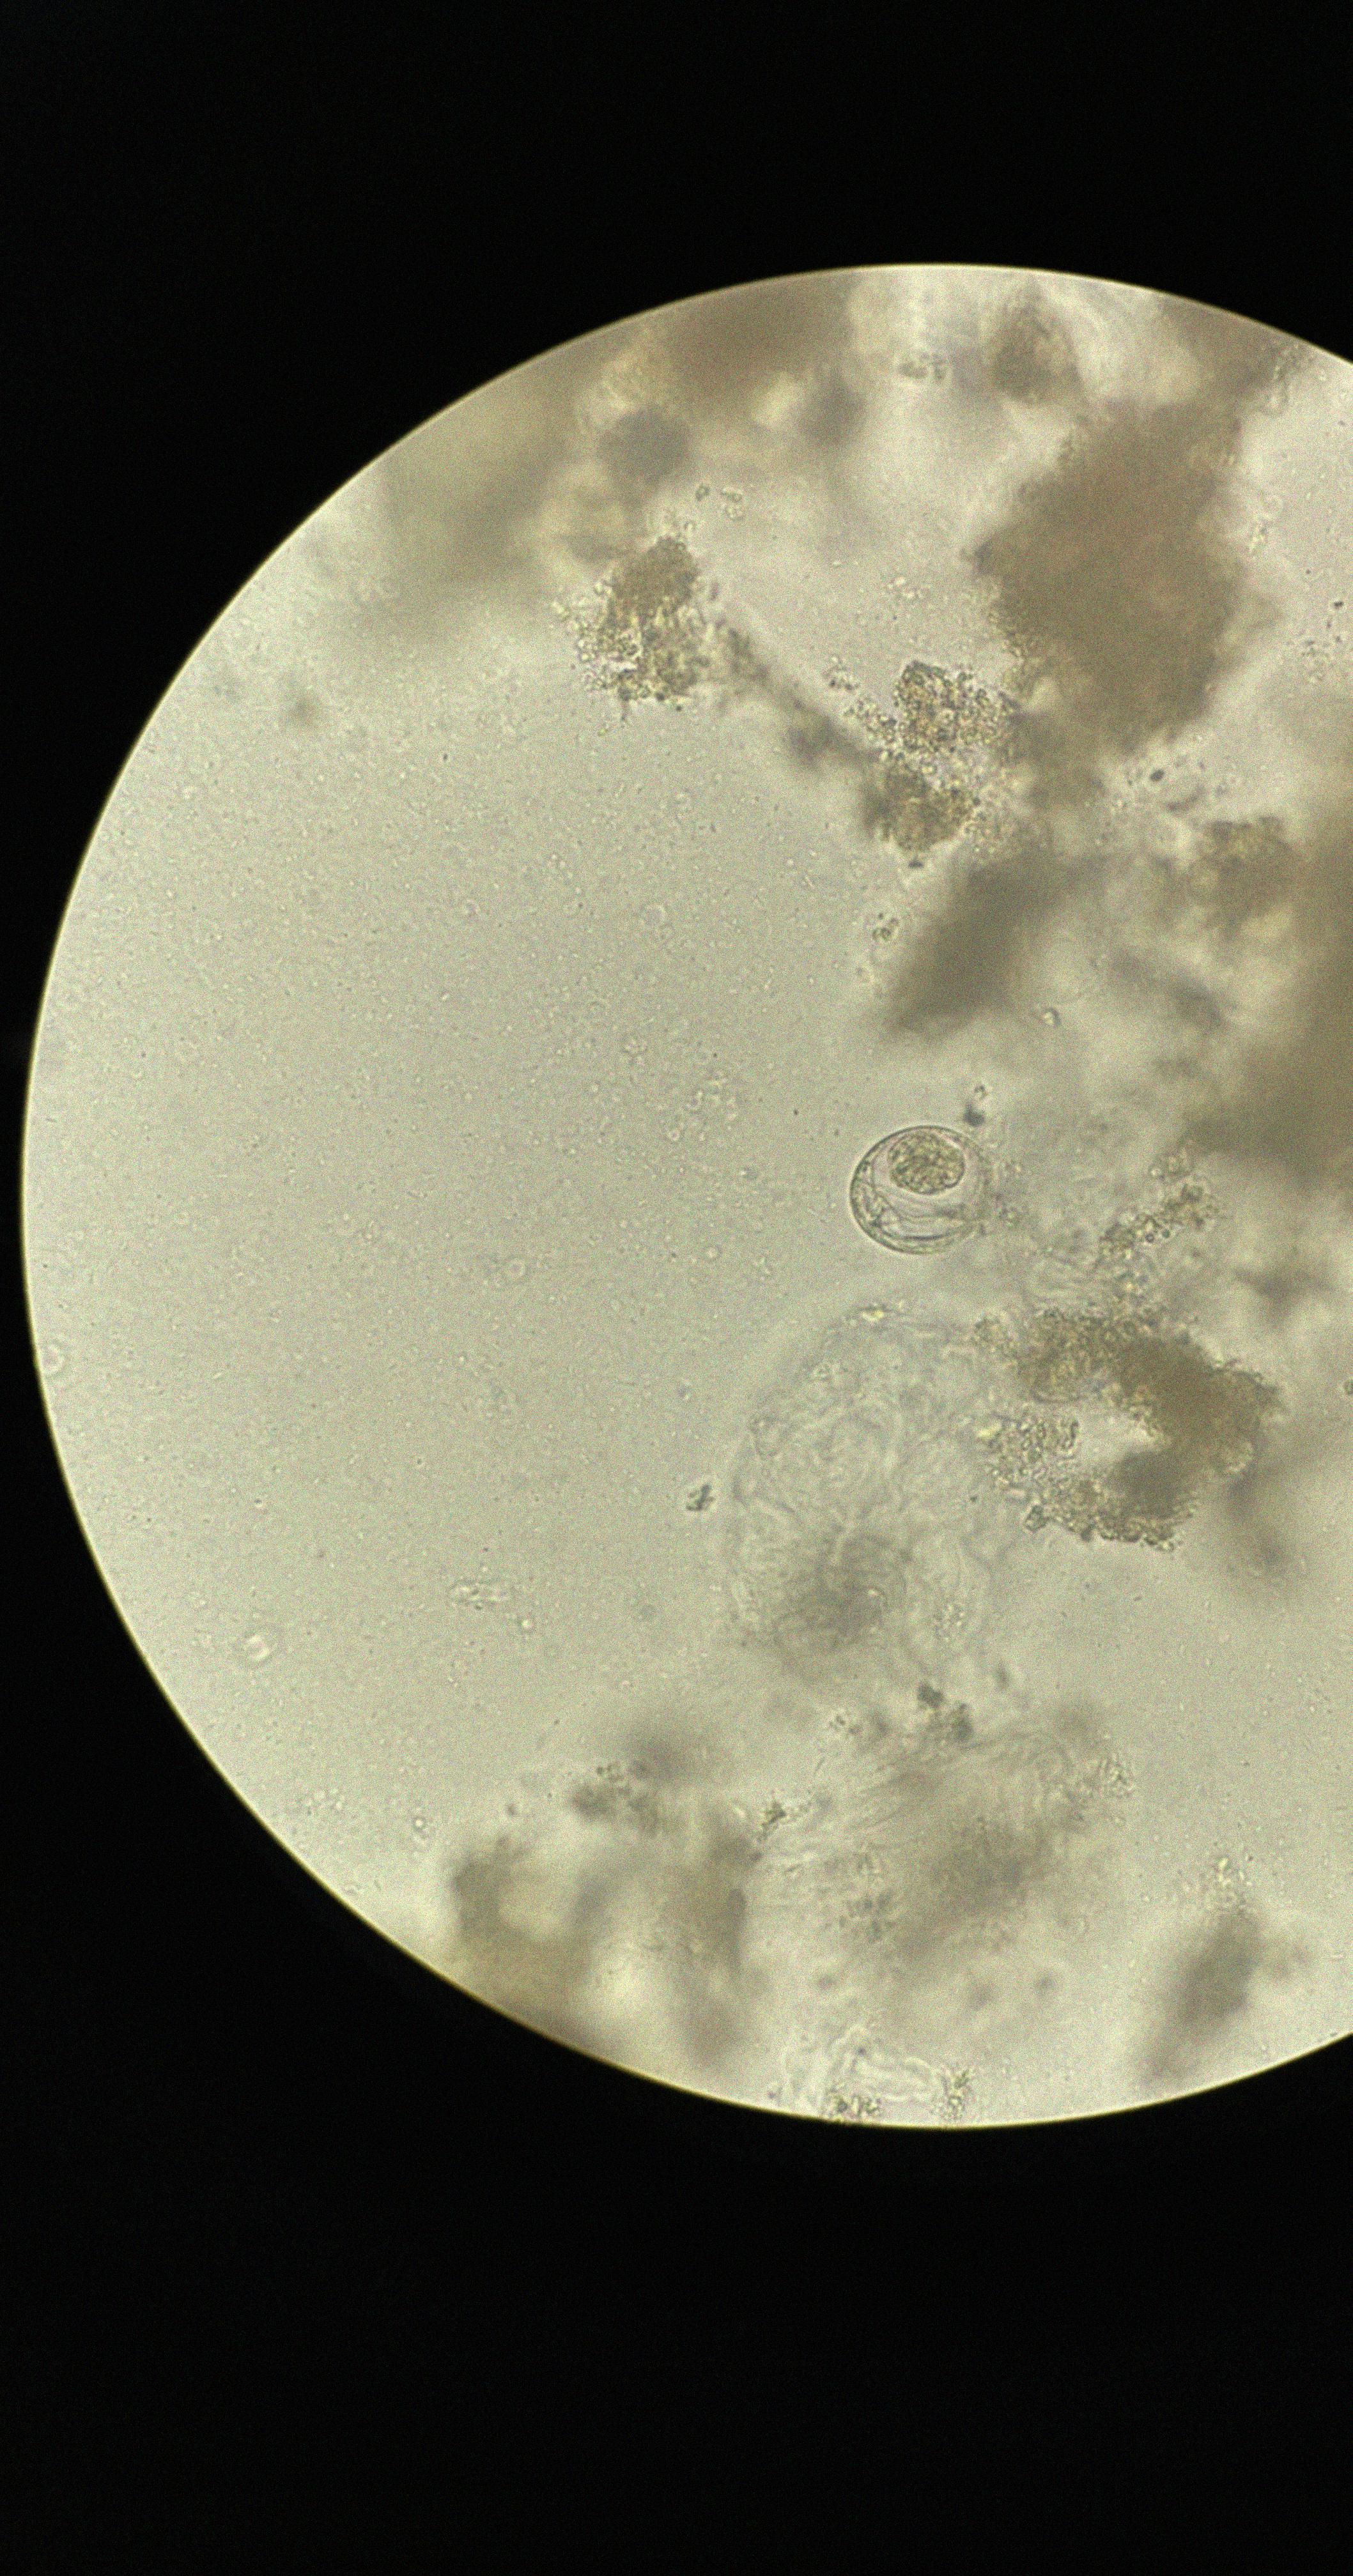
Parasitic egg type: Hymenolepis nana